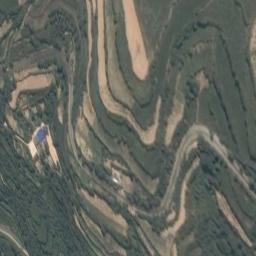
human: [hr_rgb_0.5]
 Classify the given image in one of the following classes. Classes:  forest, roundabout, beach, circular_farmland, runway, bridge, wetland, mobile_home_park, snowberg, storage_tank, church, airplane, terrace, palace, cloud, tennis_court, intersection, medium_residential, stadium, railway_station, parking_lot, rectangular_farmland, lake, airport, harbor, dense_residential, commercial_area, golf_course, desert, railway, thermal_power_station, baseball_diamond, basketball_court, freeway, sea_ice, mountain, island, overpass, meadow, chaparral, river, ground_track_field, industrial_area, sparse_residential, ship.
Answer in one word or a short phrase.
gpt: terrace